A spectrogram of one vibration snapshot from a rotating-machine test bench is shown (time on one axis, frequency on the other). Determine the machine's mechanical condition. Answer with exactly one of: normal, misalignment, unbalance, looseness.
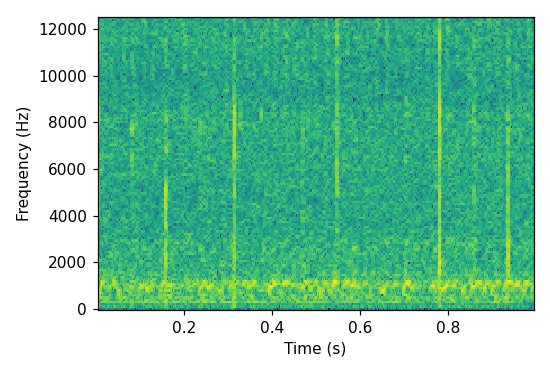
Answer: normal